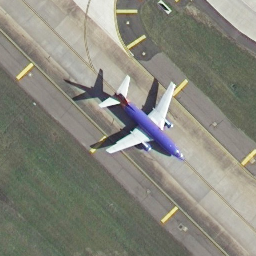
Label: airplane